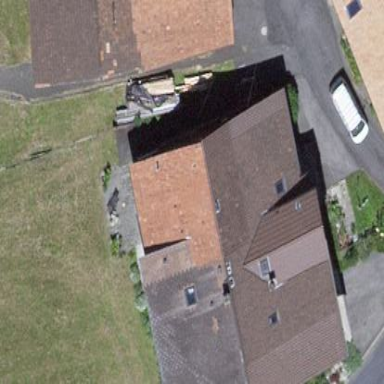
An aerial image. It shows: Residential building.